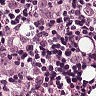
Metastatic tissue present: yes